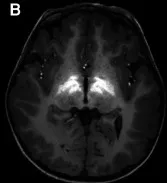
Bilateral and symmetrical hyperintensity in T1-weighted imaging involving globi pallidi ,. Subthalamic nuclei.
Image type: radiology (mri)